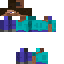
A male human skin with medium skin, wearing brown long hair dressed in a blue tshirt and gray pants, featuring a closed mouth.